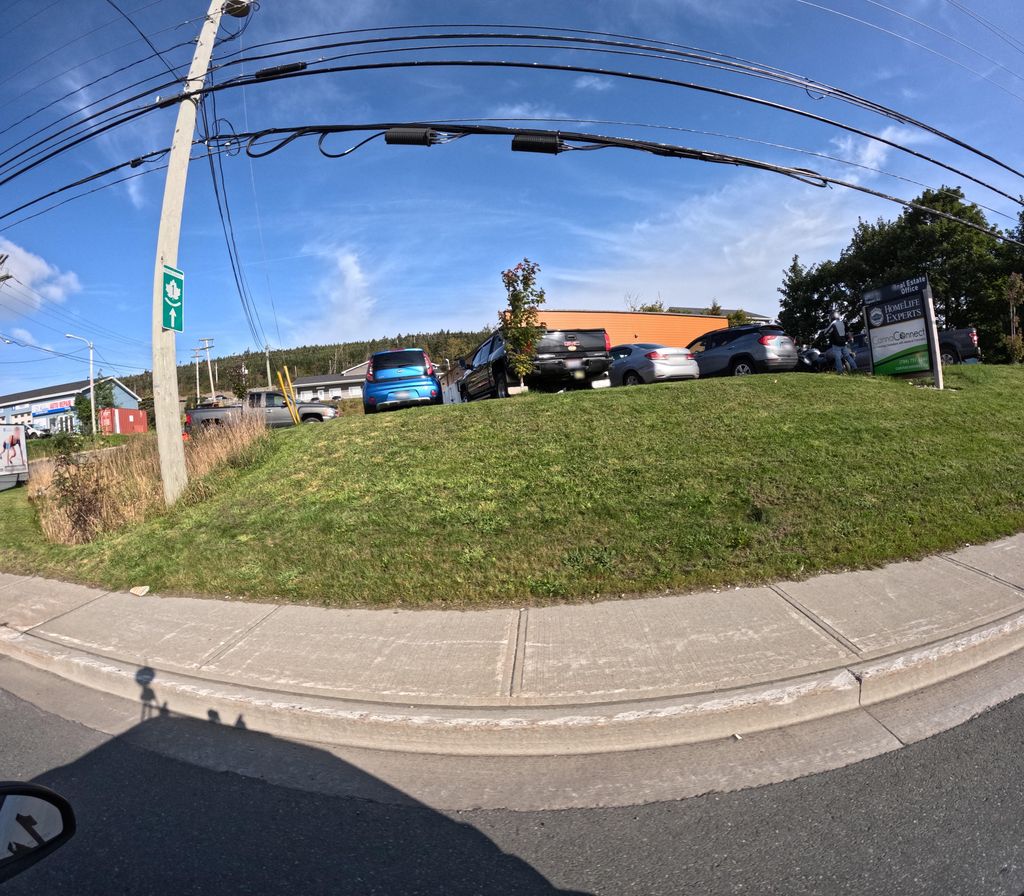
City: st_johns